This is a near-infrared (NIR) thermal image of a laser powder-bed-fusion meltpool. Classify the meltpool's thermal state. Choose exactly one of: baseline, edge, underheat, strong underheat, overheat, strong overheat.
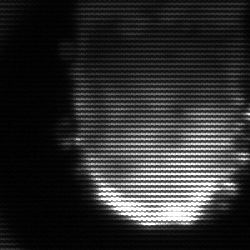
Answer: baseline